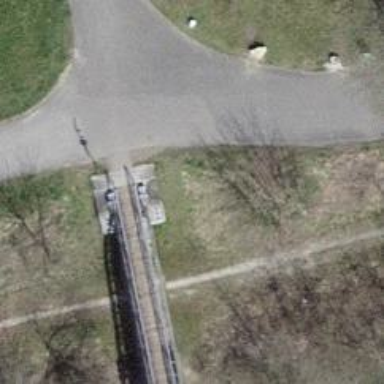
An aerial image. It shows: Footway on bridge.